Field crop: tomato
Growth stage: 1
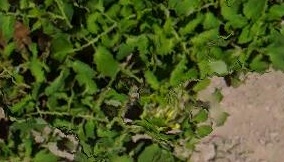
Species: tomato